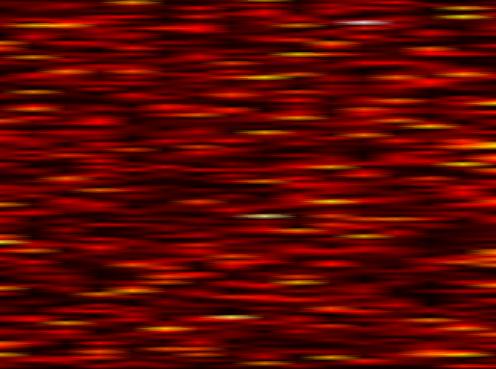
Label: OFDM